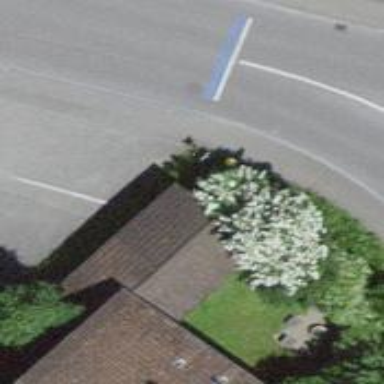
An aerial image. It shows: Post box.